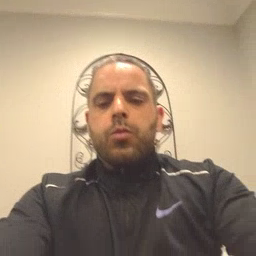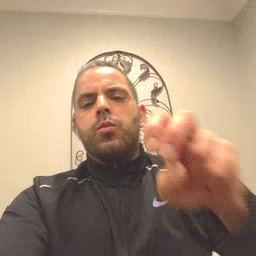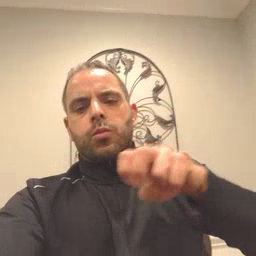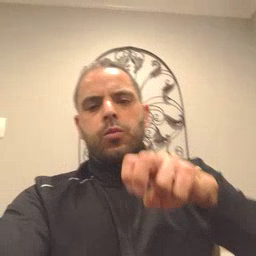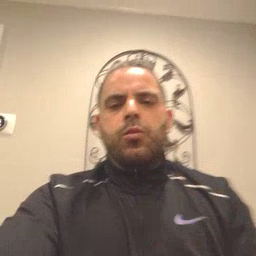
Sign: chair